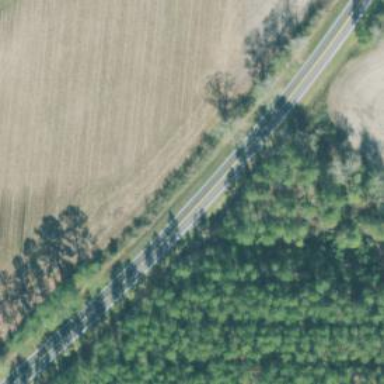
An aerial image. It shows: Primary highway.